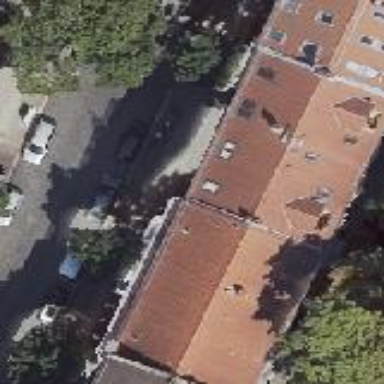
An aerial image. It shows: Gabled roof adorns the apartments building.